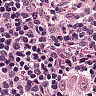
Metastatic tissue present: no